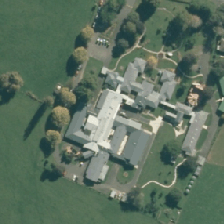
Land cover: urban_build_up